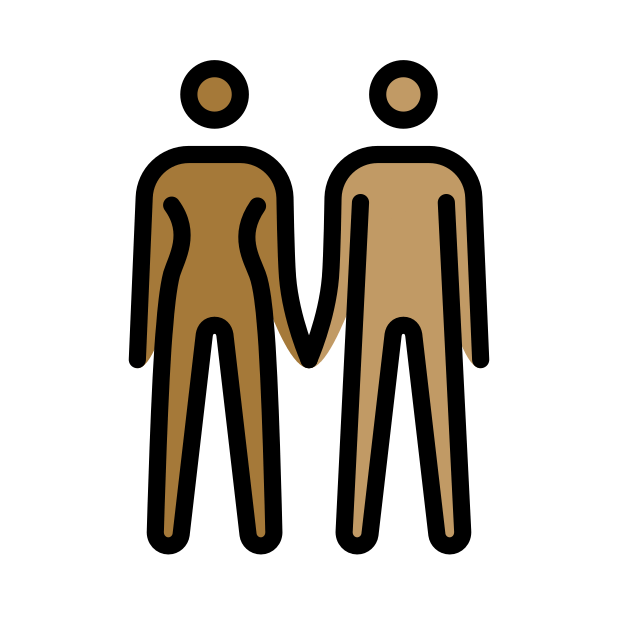
woman and man holding hands: medium-dark skin tone, medium skin tone